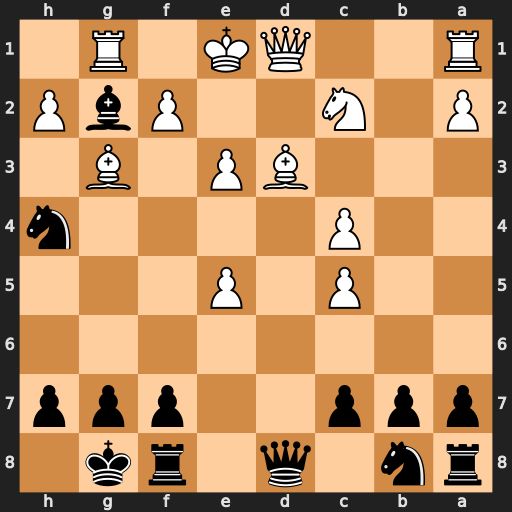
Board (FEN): rn1q1rk1/ppp2ppp/8/2P1P3/2P4n/3BP1B1/P1N2PbP/R2QK1R1
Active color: b
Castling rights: Q
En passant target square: -
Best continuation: Nf3+ Ke2 Nxg1+